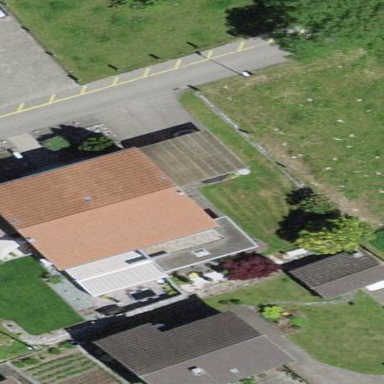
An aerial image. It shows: Semidetached house.